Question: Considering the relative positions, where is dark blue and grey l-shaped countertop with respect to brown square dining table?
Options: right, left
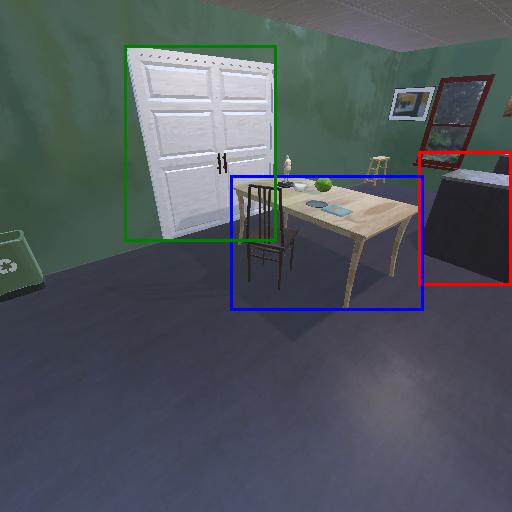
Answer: right